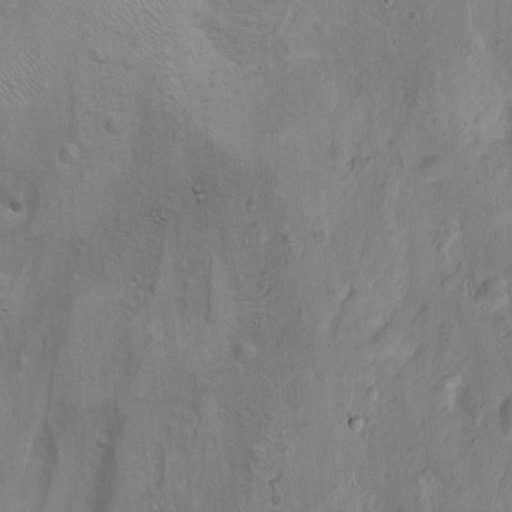
Classes present: Background